【题型】解答题　【知识点】函数　【难度】hard
如图1，在平面直角坐标系中，直线 $l: y = x + 2$ 与 $x$ 轴交于点 $A$，与 $y$ 轴交于点 $B$，点 $C$ 在 $x$ 轴的正半轴上，且 $OC = 3OB$。

(1) 求直线 $BC$ 的表达式；

(2) 点 $P$ 是线段 $BC$ 上一动点，点 $E$ 是直线 $AB$ 上一动点，点 $F$ 为 $x$ 轴上一动点，过 $P$ 作 $PQ \perp AB$ 于 $Q$，连接 $PE$、$EF$，当 $PQ = \sqrt{2}$ 时，求 $PE + EF$ 的最小值；

(3) 如图2，在(2)问条件下，点 $M$ 为直线 $AB$ 上一动点，当 $\angle QPM = \angle ACB + \angle BAC$ 时，直接写出所有符合条件的点 $M$ 的坐标。
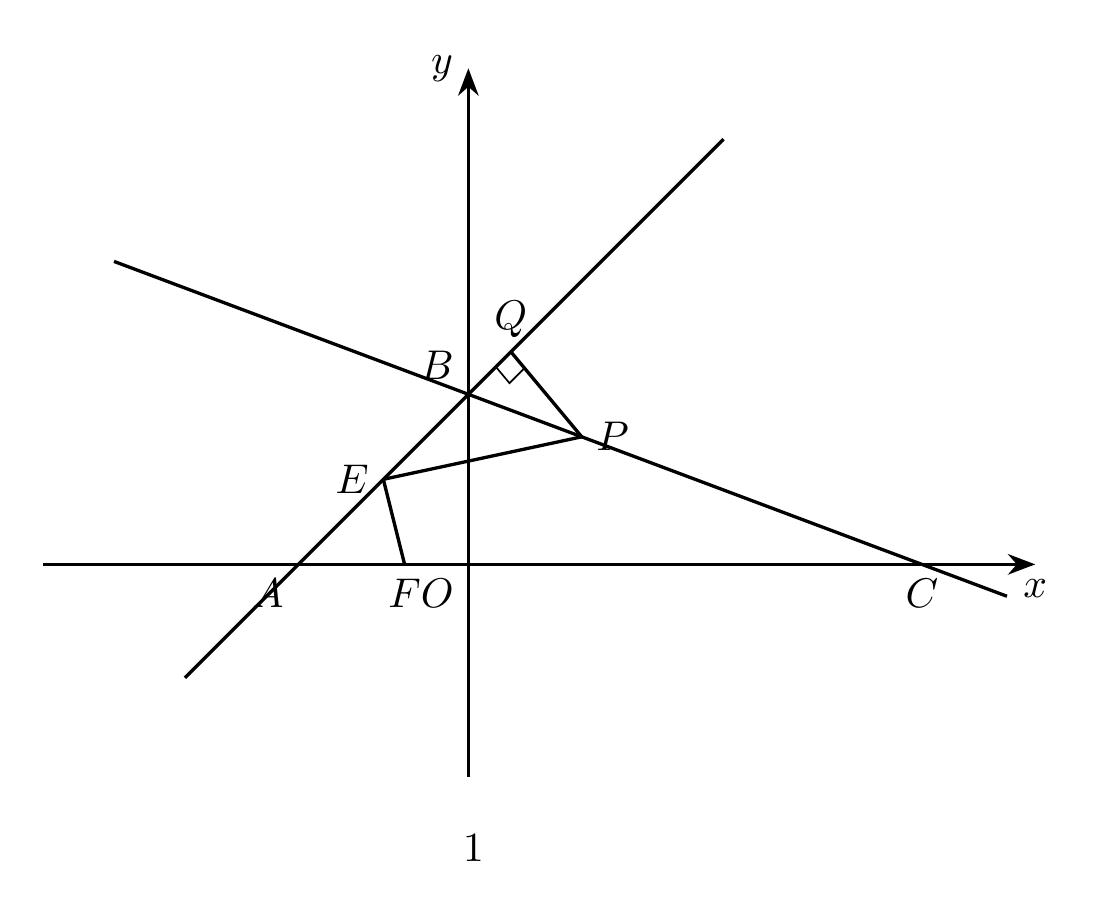
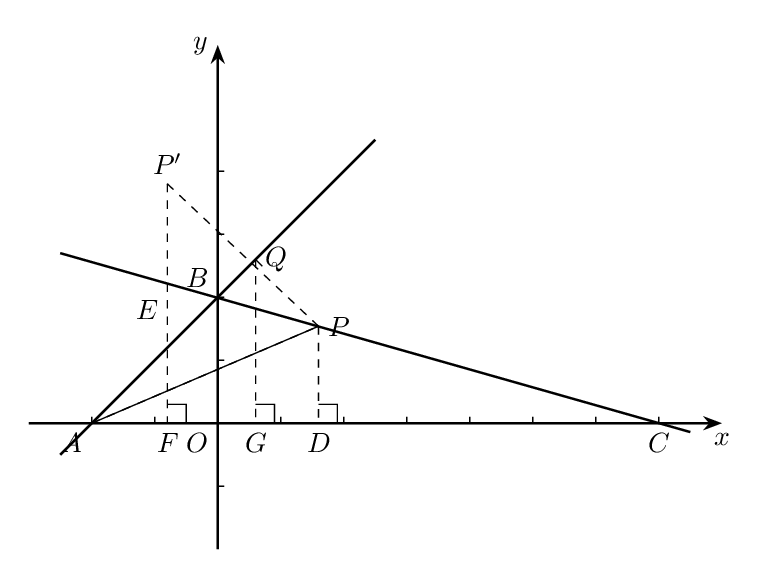
【解答】
\textbf{【答案】}
(1) $y = -\frac{1}{3}x + 2$

(2) $\frac{7}{2}$

(3) $M\left(\frac{5}{2},\frac{9}{2}\right)$ 或 $M\left(-\frac{8}{2},-\frac{1}{2}\right)$

\vspace{1em}

\textbf{【分析】}
(1) 求出 $A,B$ 的坐标，进而求出 $C$ 点坐标，待定系数法求出函数解析式即可；

(2) 连接 $AP$，过点 $P$ 作 $PD \perp AC$，等积法求出 $PD$ 的长，进而求出 $P$ 点坐标，进而求出 $BP$ 的长，勾股定理求出 $BQ$ 的长，进而求出 $AQ$ 的长，过点 $Q$ 作 $QG \perp x$ 轴，根据等腰直角三角形的性质，求出 $Q$ 点坐标，作点 $P$ 关于 $AB$ 的对称点 $P'$，根据对称的性质，推出点 $Q$ 为 $PP'$ 的中点，进而求出 $P'$ 的坐标，根据 $PE + EF = P'E + EF \geq P'F$，得到当 $P',E,F$ 三点共线时，$PE + EF$ 的值最小，为 $P'F$ 的长，再根据垂线段最短，得到当 $P'F \perp x$ 轴时，$P'F$ 最短，进而得到 $PE + EF$ 的最小值即为 $P'$ 的纵坐标，即可得出结果；

(3) 分点 $M$ 在点 $Q$ 的上方和下方，两种情况进行讨论求解即可。

\vspace{1em}

\textbf{【详解】}
(1) 解：$\because y = x + 2$，

$\therefore$ 当 $x = 0$ 时，$y = 2$，当 $y = 0$ 时，$x = -2$，

$\therefore A(-2,0), B(0,2)$，

$\therefore OB = 2$，

$\because OC = 3OB$，

$\therefore C(6,0)$，

设直线 $BC$ 的解析式为：$y = kx + 2(k \neq 0)$，把 $C(6,0)$，代入，得：$k = -\frac{1}{3}$，

$\therefore y = -\frac{1}{3}x + 2$；

(2) $\because A(-2,0), B(0,2), C(6,0)$，

$\therefore OA = 2, OB = 2, OC = 6$，

%------------------------------------------------
$\therefore \angle BAO = 45^\circ,\ AC = 8,\ AB = 2\sqrt{2},$

连接 $AP$，过点 $P$ 作 $PD \perp AC$，

$\because PQ \perp AB$，

$\because S_{\triangle ABC} = S_{\triangle ABP} + S_{\triangle ACP}$，即：$\frac{1}{2}AC \cdot OB = \frac{1}{2}AB \cdot PQ + \frac{1}{2}AC \cdot PD$，

$\therefore 8 \times 2 = 2\sqrt{2} \times \sqrt{2} + 8PD$，

$\therefore PD = \frac{3}{2}$，

$\because$ 点 $P$ 在线段 $BC$ 上，

$\therefore$ 当 $y = \frac{3}{2}$ 时，$\frac{3}{2} = -\frac{1}{3}x + 2$，解得：$x = \frac{3}{2}$，

$\therefore P\left(\frac{3}{2},\frac{3}{2}\right)$，

$\therefore BP = \sqrt{\left(2 - \frac{3}{2}\right)^2 + \left(\frac{3}{2}\right)^2} = \frac{\sqrt{10}}{2}$，

$\therefore BQ = \sqrt{BP^2 - PQ^2} = \frac{\sqrt{2}}{2}$，

$\therefore AQ = AB + BQ = \frac{5\sqrt{2}}{2}$，

过点 $Q$ 作 $QG \perp x$ 轴，

$\because \angle BAO = 45^\circ$，

$\therefore QG = AG = \frac{\sqrt{2}}{2}AQ = \frac{5}{2}$，

$\therefore OG = AG - OA = \frac{1}{2}$，

$\therefore Q\left(\frac{1}{2},\frac{5}{2}\right)$，

%---------------------------------------------

作点 $P$ 关于 $AB$ 的对称点 $P'$，则：$PP' \perp AB$，

$\because PQ \perp AB$，

$\therefore P,Q,P'$ 三点共线，且 $Q$ 为 $PP'$ 的中点，

$\therefore P'\left(-\frac{1}{2},\frac{7}{2}\right)$，

$\because PE + EF = P'E + EF \geq P'F$，

$\therefore$ 当 $P',E,F$ 三点共线时，$PE + EF$ 的值最小，为 $P'F$ 的长，

又 $\because F$ 为 $x$ 轴上的动点，

$\therefore$ 当 $P'F \perp x$ 轴时，$P'F$ 最短，此时 $P'F = \frac{7}{2}$，

$\therefore PE + EF$ 的最小值为 $\frac{7}{2}$；

(3) 当点 $M$ 在点 $Q$ 的右侧时：将线段 $PQ$ 绕点 $Q$ 逆时针旋转 90 度，得到 $HQ$，连接 $HP$ 并延长，交 $x$ 轴于点 $D$，则：$\angle QPH = \angle QHP = 45^\circ$，$QH = PQ = \sqrt{2}$，$PH = \sqrt{PQ^2 + HQ^2} = 2$，

%-----------------------------------------------

由 (2) 知：$\angle BAC = 45^\circ$，$AQ = \frac{5\sqrt{2}}{2}$，

$\therefore \angle QPH = \angle BAC = 45^\circ$，$\angle ADH = 180^\circ - \angle BAC - \angle AHD = 90^\circ$，$AH = AQ + QH = \frac{7\sqrt{2}}{2}$，

$\therefore AD = DH = \frac{\sqrt{2}}{2}AH = \frac{7}{2}$，

$\therefore OD = AD - OA = \frac{3}{2}$，

$\therefore H\left(\frac{3}{2},\frac{7}{2}\right)$

过点 $H$ 作 $HK \parallel x$ 轴，交 $PM$ 于点 $K$，则：$\angle KHP = \angle ADH = 90^\circ$，$K$ 点的纵坐标为 $\frac{7}{2}$。

$\because \angle QPM = \angle ACB + \angle BAC = \angle QPH + \angle HPM$，$\angle QPH = \angle BAC = 45^\circ$，

$\therefore \angle ACB = \angle HPM$，

$\because \tan\angle ACB = \tan\angle HPM$，即：$\frac{HK}{PH} = \frac{OB}{OC} = \frac{2}{6} = \frac{1}{3}$，

$\therefore HK = \frac{2}{3}$，

$\therefore K\left(\frac{3}{2} + \frac{2}{3},\frac{7}{2}\right)$，即：$K\left(\frac{13}{6},\frac{7}{2}\right)$。

设直线 $PM$ 的解析式为 $y = mx + b$，

则：$\begin{cases} \frac{13}{6}m + b = \frac{7}{2} \\ \frac{3}{2}m + b = \frac{3}{2} \end{cases}$，解得：$\begin{cases} m = 3 \\ b = -3 \end{cases}$，

$\therefore y = 3x - 3$。

联立 $\begin{cases} y = 3x - 3 \\ y = x + 2 \end{cases}$，解得：$\begin{cases} x = \frac{5}{2} \\ y = \frac{9}{2} \end{cases}$，

$\therefore M\left(\frac{5}{2},\frac{9}{2}\right)$；
%---------------------------------------------

当点 $M$ 在点 $Q$ 左侧时，如图，将线段 $PQ$ 绕点 $Q$ 顺时针旋转 90 度，得到 $QH$，连接 $HP$，

则：$\angle QPH = \angle QHP = 45^\circ = \angle BAC$，$PH = 2$，

$\therefore PH \parallel AC$，

$\therefore H$ 点的横坐标为 $\frac{3}{2} - 2 = -\frac{1}{2}$，纵坐标为 $\frac{3}{2}$，

$\therefore H\left(-\frac{1}{2},\frac{3}{2}\right)$，

过点 $H$ 作 $HK \perp PH$，交 $PM$ 于点 $K$，则：$K$ 点的横坐标为 $-\frac{1}{2}$，

同理可知：$\frac{HK}{PH} = \frac{1}{3}$，

$\therefore HK = \frac{2}{3}$，

$\therefore K$ 点的纵坐标为：$\frac{3}{2} - \frac{2}{3} = \frac{5}{6}$，

$\therefore K\left(-\frac{1}{2},\frac{5}{6}\right)$，

同法可得，直线 $PM$ 的解析式为：$y = \frac{1}{3}x + 1$，

联立 $\begin{cases} y = \frac{1}{3}x + 1 \\ y = x + 2 \end{cases}$，解得：$\begin{cases} x = -\frac{3}{2} \\ y = \frac{1}{2} \end{cases}$，

$\therefore M\left(-\frac{3}{2},\frac{1}{2}\right)$；

综上：$M\left(\frac{5}{2},\frac{9}{2}\right)$ 或 $M\left(-\frac{3}{2},\frac{1}{2}\right)$。

\vspace{1em}

\textbf{【点睛】}本题考查一次函数与几何的综合应用，待定系数法求解析式，等腰三角形的判定和性质，勾股定理，利用轴对称解决线段和最小问题，解直角三角形等知识点，综合性强，难度大，计算量大，属于压轴题，正确的求出函数解析式，利用数形结合和分类讨论的思想进行求解，是解题的关键。

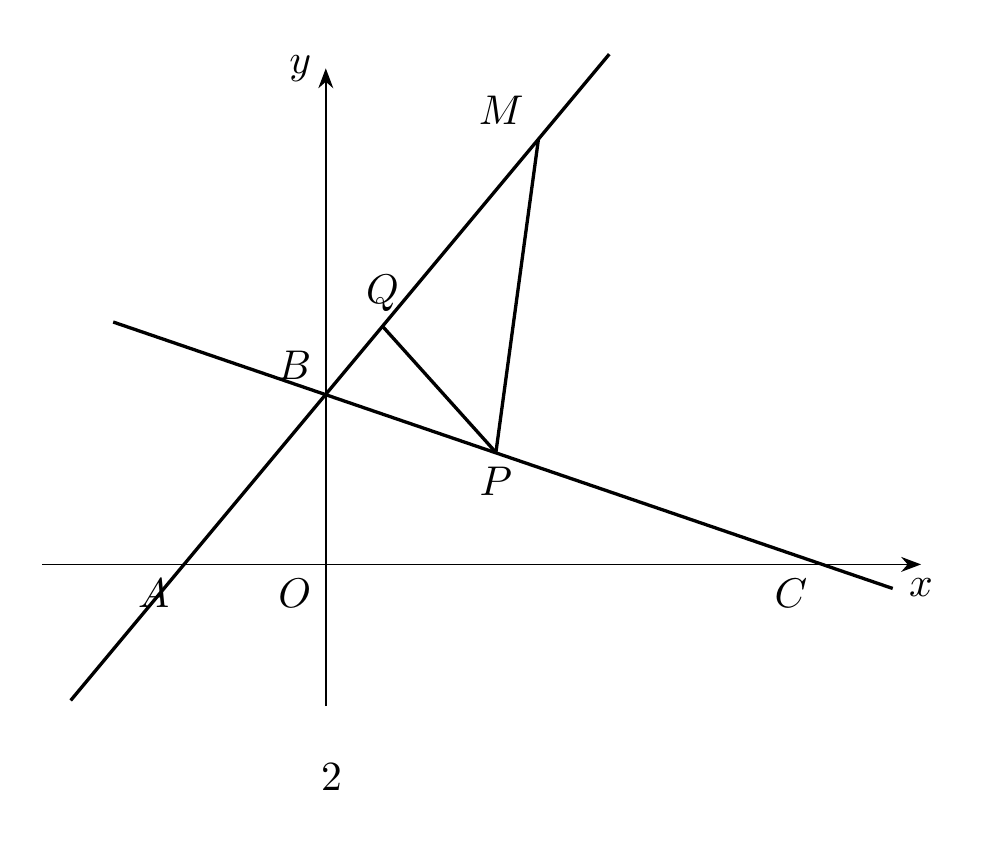
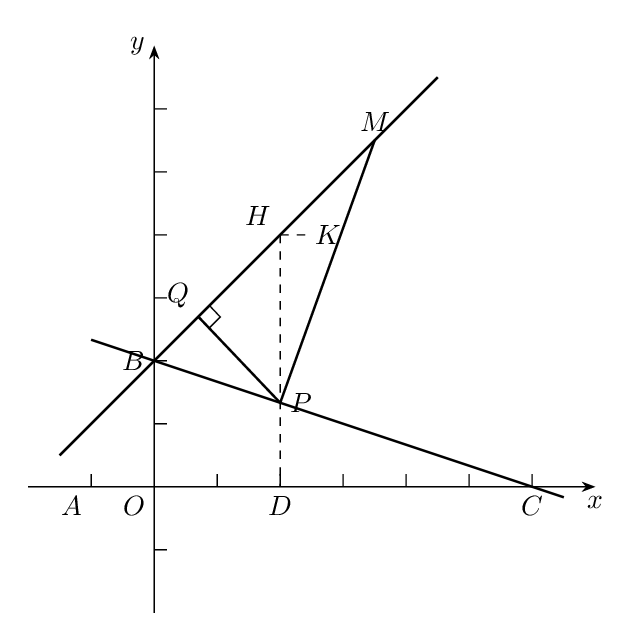
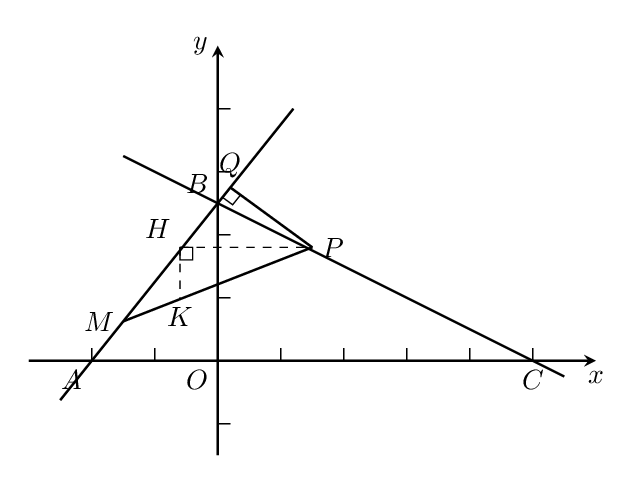